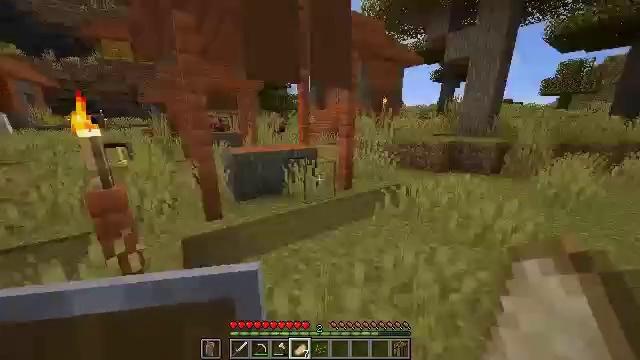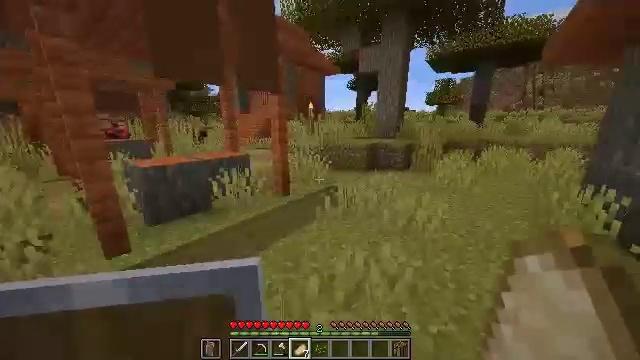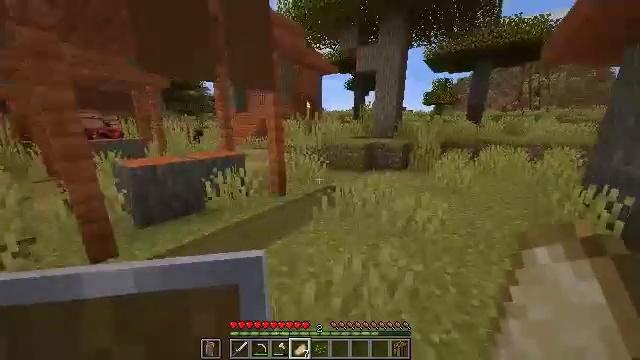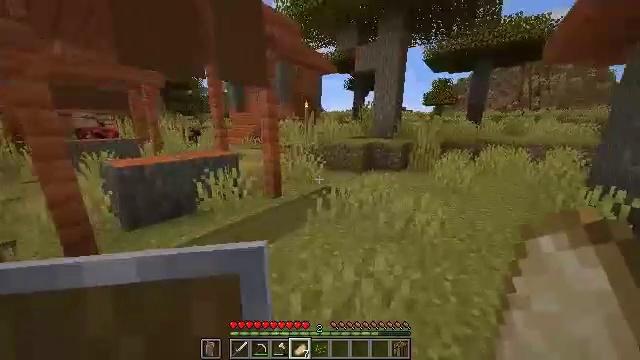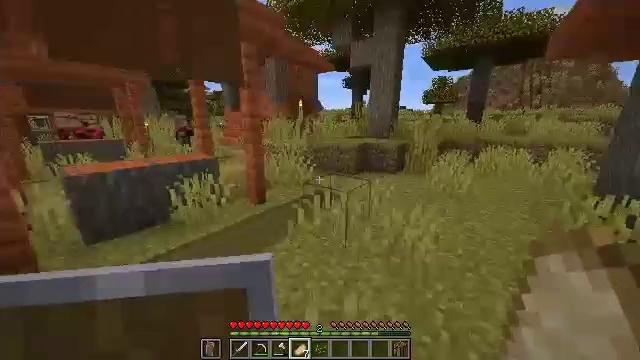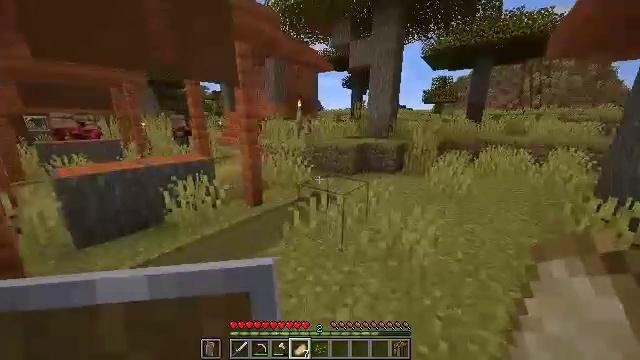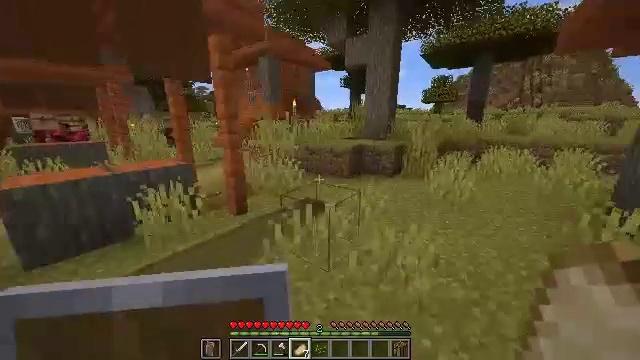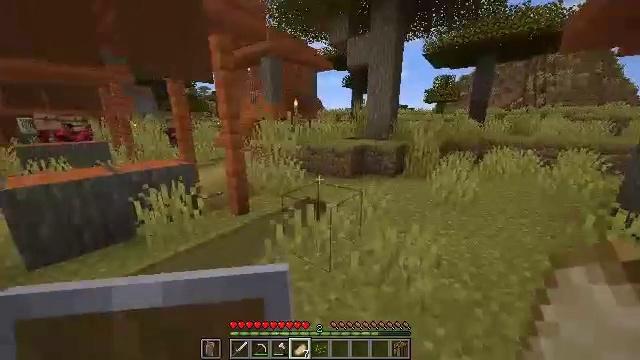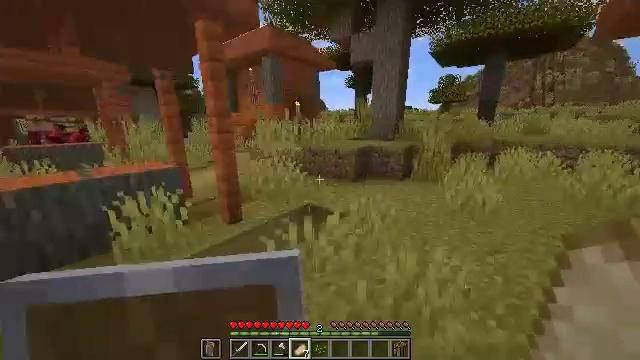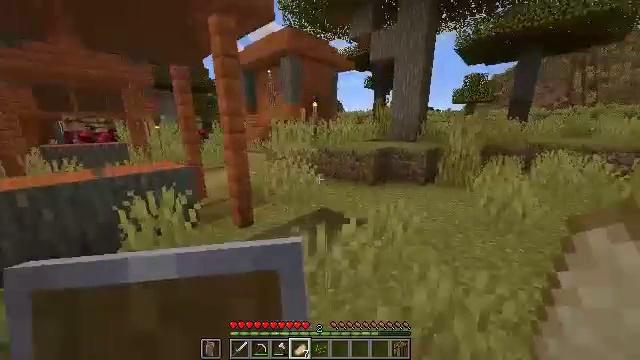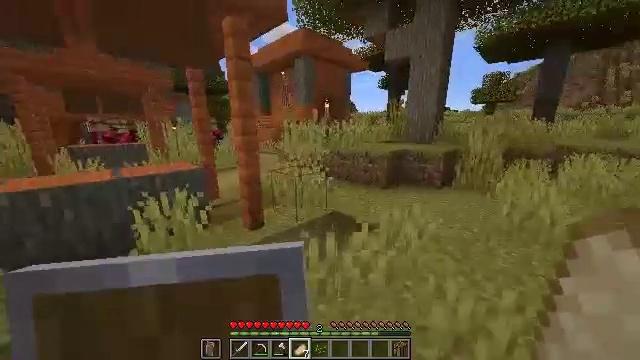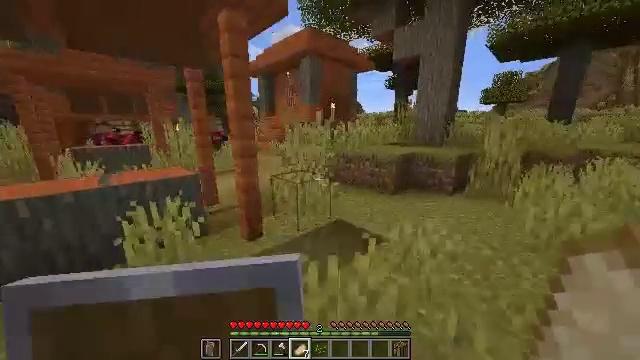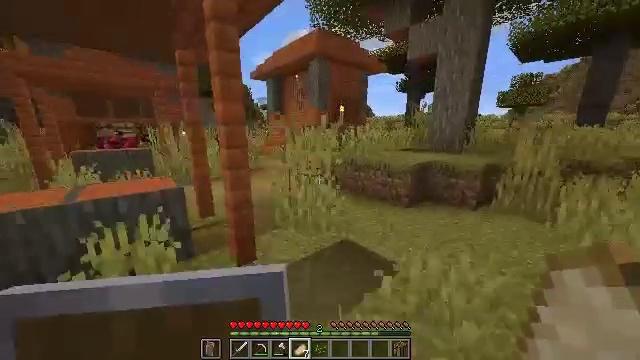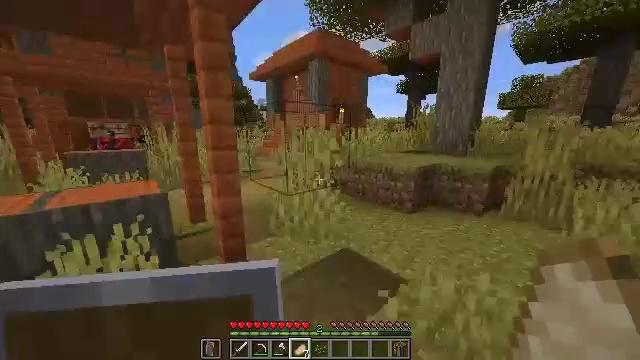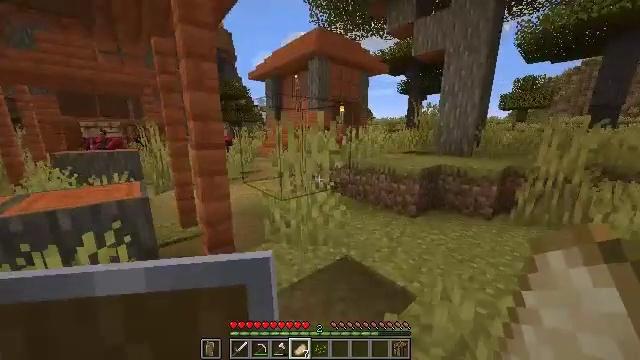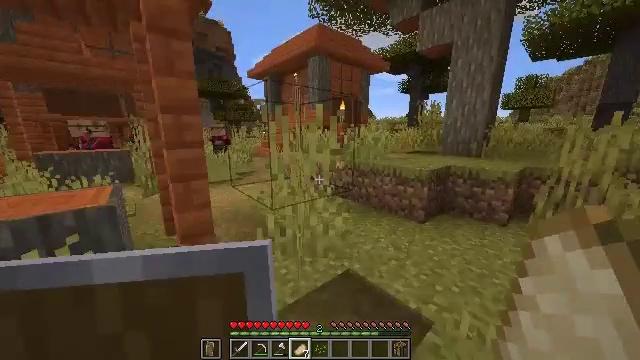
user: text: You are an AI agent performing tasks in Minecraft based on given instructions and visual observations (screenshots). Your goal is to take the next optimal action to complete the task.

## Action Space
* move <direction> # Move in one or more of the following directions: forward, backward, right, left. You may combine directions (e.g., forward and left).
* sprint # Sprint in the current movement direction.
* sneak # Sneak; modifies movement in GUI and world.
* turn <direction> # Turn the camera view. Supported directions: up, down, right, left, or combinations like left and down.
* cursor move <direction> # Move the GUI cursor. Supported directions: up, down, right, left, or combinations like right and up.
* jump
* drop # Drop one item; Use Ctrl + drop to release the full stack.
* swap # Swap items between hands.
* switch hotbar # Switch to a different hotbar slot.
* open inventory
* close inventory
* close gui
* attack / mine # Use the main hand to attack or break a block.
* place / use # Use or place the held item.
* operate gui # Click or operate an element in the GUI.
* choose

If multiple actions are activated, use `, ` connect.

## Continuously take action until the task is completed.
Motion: motion action
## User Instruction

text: Collect books by breaking the bookshelf.
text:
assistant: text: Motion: move forward and move right, turn right
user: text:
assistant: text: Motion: move forward and move right
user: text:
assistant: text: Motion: move forward and move right
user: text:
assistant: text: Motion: move forward and move right
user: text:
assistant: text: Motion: move forward and move right
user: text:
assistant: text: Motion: move forward
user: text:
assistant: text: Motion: move forward
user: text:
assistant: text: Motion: move forward
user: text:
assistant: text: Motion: move forward, turn left
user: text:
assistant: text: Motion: move forward, turn left
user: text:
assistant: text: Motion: move forward, turn left
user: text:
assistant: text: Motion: move forward, sprint, turn left
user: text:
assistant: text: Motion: move forward, sprint
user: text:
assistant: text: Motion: move forward, sprint
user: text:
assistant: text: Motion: move forward, sprint
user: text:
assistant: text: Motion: move forward
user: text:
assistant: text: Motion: move forward
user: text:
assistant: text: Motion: move forward
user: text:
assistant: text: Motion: move forward
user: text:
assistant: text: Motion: move forward
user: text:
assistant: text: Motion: move forward
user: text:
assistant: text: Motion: move forward, turn left
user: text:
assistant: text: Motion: move forward, jump
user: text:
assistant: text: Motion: move forward, jump
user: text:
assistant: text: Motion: move forward, jump
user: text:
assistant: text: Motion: move forward and move left, jump
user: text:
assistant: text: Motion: move forward and move left, jump
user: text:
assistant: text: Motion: move forward and move left, jump
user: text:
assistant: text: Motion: move forward and move left, jump
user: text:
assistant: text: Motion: move forward and move left, jump